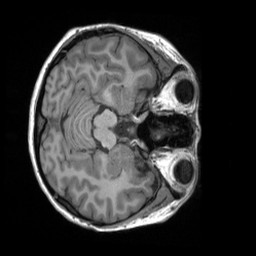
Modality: T1w
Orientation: axial
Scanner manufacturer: siemens
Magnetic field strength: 3 T
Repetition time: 2 s
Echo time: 0.0023 s